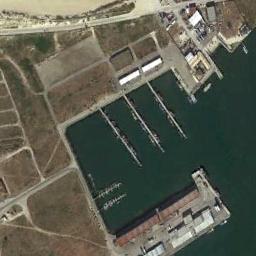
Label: harbor